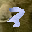
Label: 3